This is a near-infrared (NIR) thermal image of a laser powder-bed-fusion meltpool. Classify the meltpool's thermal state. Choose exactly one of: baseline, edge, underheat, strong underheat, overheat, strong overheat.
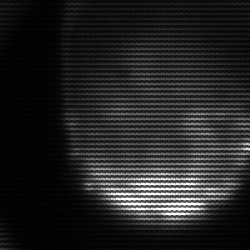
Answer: edge